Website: apple
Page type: delivery-shipping
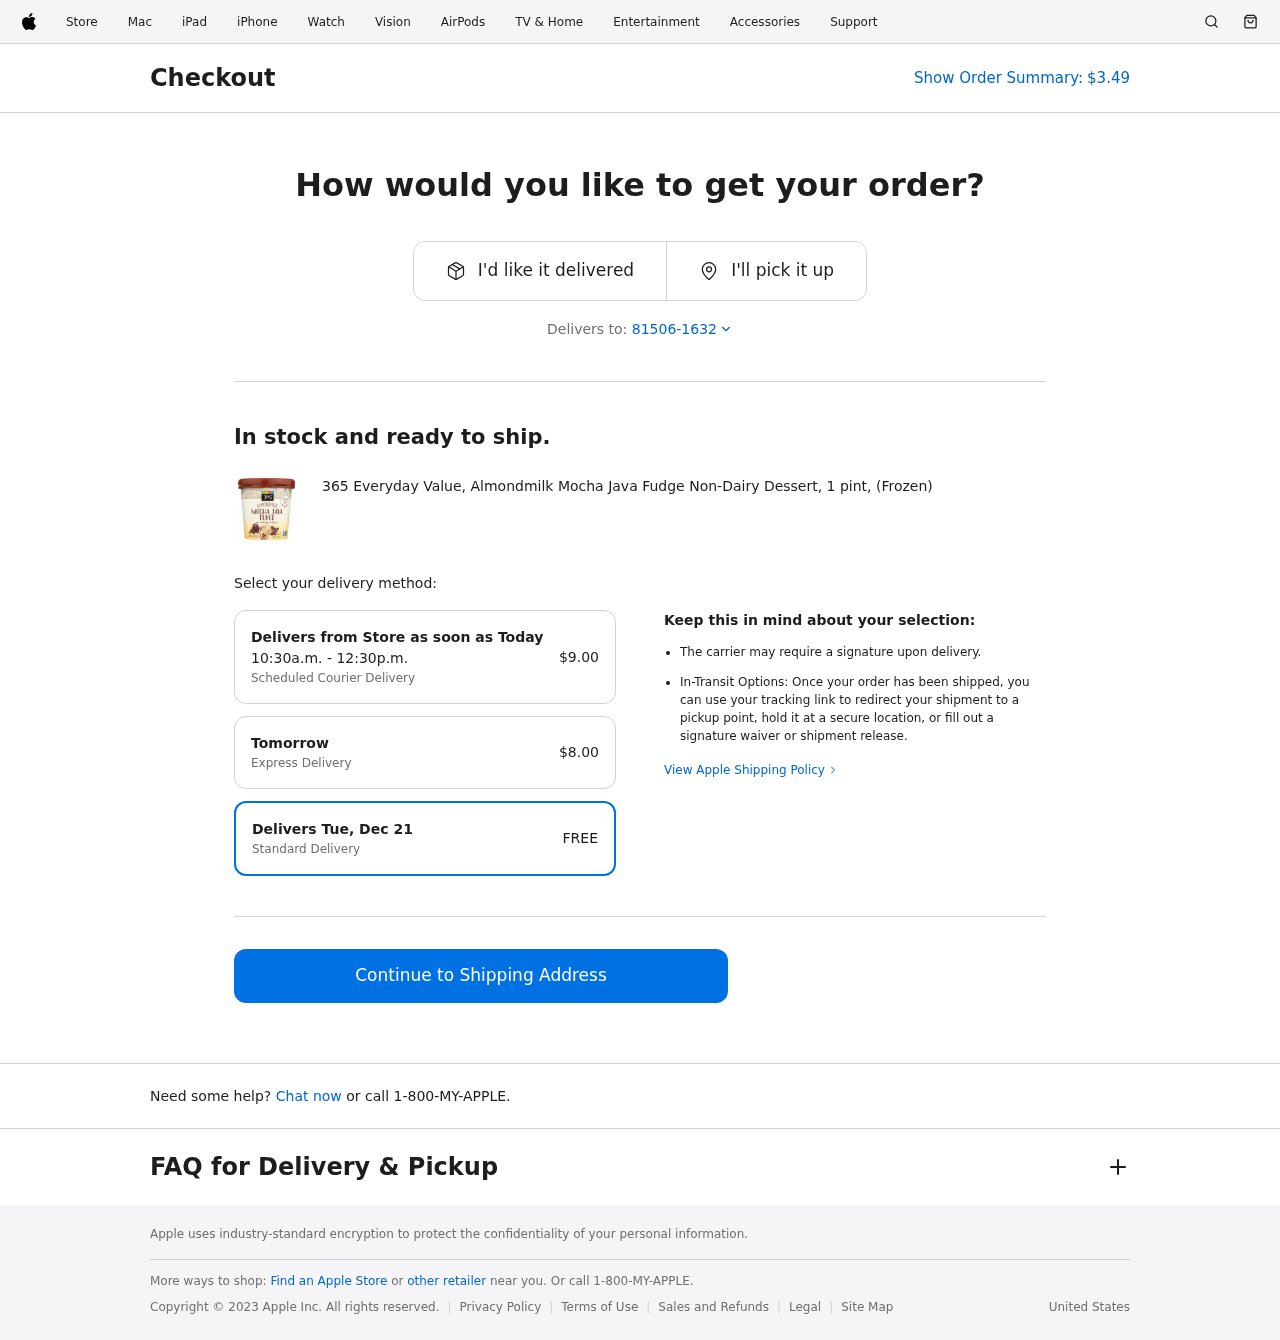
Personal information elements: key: PII_POSTCODE_FULL
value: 81506-1632
Product elements: key: PRODUCT1_NAME
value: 365 Everyday Value, Almondmilk Mocha Java Fudge Non-Dairy Dessert, 1 pint, (Frozen)
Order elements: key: ORDER_TOTAL
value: $3.49
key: ORDER_DELIVERY_DATE_SAMEDAY
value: Today
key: ORDER_SHIPPING_COST_SAMEDAY
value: $9.00
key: ORDER_DELIVERY_DATE_EXPRESS
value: Tomorrow
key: ORDER_SHIPPING_COST_EXPRESS
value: $8.00
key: ORDER_DELIVERY_DATE
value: Delivers Tue, Dec 21
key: ORDER_SHIPPING_COST
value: FREE